Interaction volume radius: 5 \u00c5
Interaction volume height: 50 \u00c5
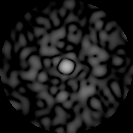
Disorder parameter: 0.8294